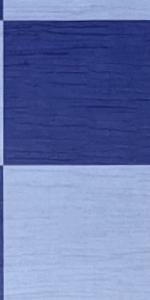
Label: Empty